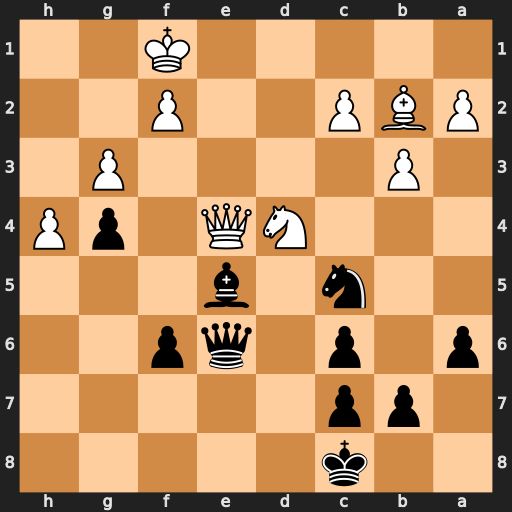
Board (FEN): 2k5/1pp5/p1p1qp2/2n1b3/3NQ1pP/1P4P1/PBP2P2/5K2
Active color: b
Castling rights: -
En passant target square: -
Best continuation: Nxe4 Nxe6 Bxb2